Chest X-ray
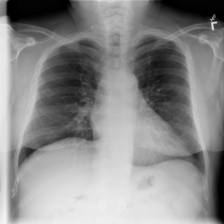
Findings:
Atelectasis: negative
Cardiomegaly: negative
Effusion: negative
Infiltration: negative
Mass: negative
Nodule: negative
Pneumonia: negative
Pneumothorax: negative
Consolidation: negative
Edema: negative
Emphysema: negative
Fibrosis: negative
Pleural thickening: negative
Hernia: negative